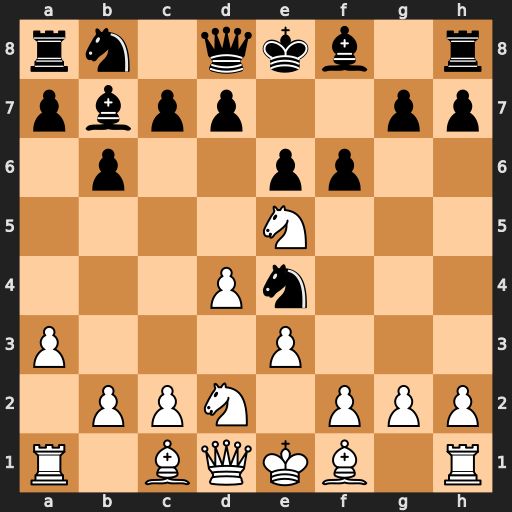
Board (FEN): rn1qkb1r/pbpp2pp/1p2pp2/4N3/3Pn3/P3P3/1PPN1PPP/R1BQKB1R
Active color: w
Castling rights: KQkq
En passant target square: -
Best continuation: Qh5+ g6 Nxg6